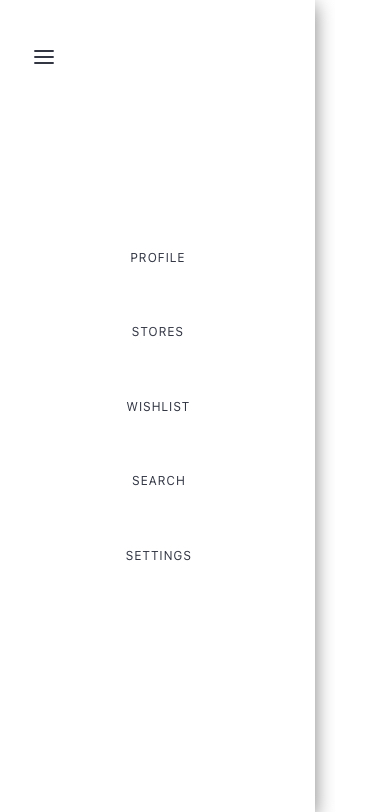
Text in this UI design:
SETTINGS
SEARCH
WISHLIST
STORES
PROFILE